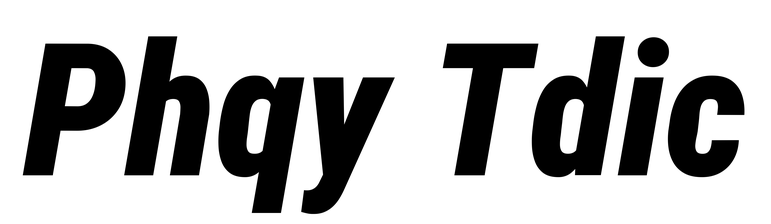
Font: Roboto-Italic_Condensed_Black_Italic